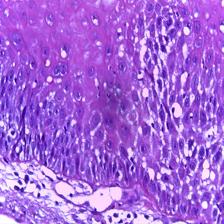
Diagnosis: Normal